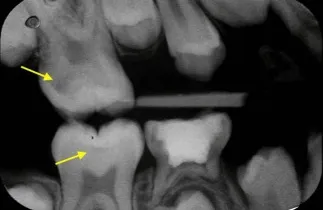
OPG and bitewing radiographs before treatment. B) Right-side bitewing radiograph.
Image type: radiology (x_ray)